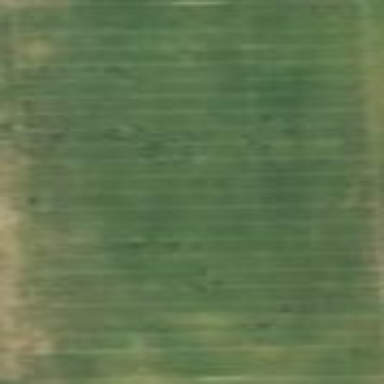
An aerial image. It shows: American football pitch.